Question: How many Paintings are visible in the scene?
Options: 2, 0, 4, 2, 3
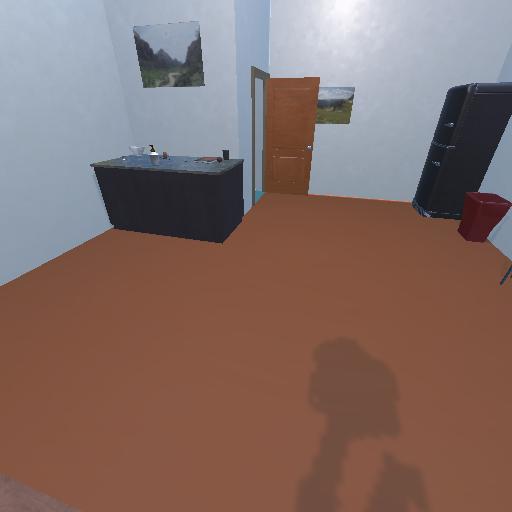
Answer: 2